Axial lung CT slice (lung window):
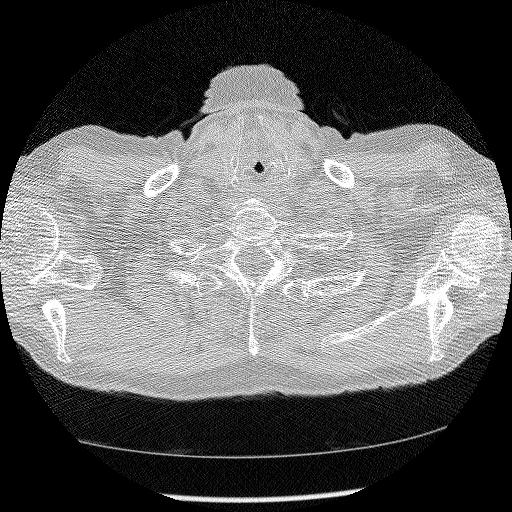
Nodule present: no